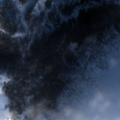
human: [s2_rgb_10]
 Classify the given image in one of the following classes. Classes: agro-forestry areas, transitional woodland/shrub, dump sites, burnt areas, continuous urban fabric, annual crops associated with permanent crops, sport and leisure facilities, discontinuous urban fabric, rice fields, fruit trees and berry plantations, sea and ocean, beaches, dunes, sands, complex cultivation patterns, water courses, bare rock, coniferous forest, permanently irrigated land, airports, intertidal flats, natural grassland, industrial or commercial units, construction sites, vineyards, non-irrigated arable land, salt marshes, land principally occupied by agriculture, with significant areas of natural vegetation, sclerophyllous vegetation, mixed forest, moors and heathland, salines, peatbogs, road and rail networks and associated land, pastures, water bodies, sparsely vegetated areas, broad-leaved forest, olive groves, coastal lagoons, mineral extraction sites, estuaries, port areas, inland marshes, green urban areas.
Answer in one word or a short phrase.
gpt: coniferous forest, natural grassland, moors and heathland, sparsely vegetated areas